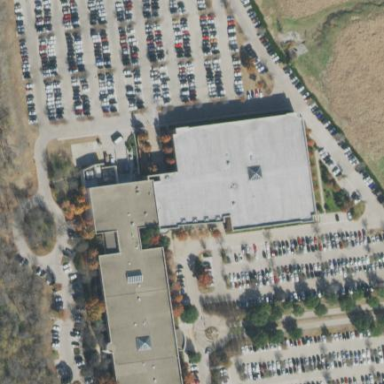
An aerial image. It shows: Commercial building.